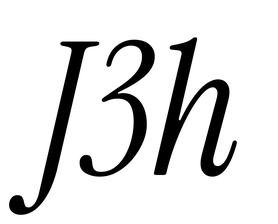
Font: InstrumentSerif-Italic